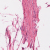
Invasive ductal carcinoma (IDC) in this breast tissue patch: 0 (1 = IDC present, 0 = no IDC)